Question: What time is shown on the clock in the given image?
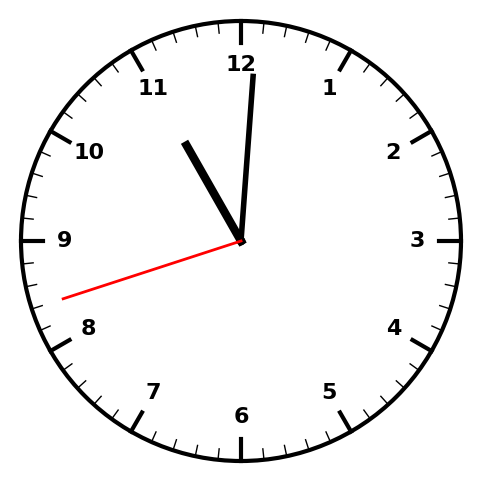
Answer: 11:00:42